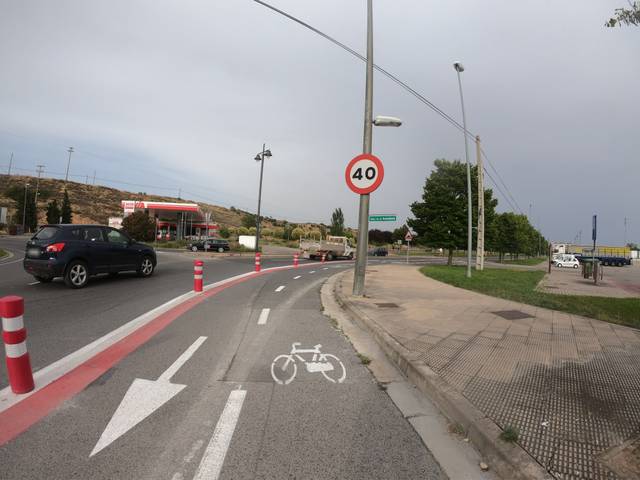
Region: Spain
Coordinates: 42.479, -2.457